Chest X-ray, PA view. Patient: 36 years old, sex F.
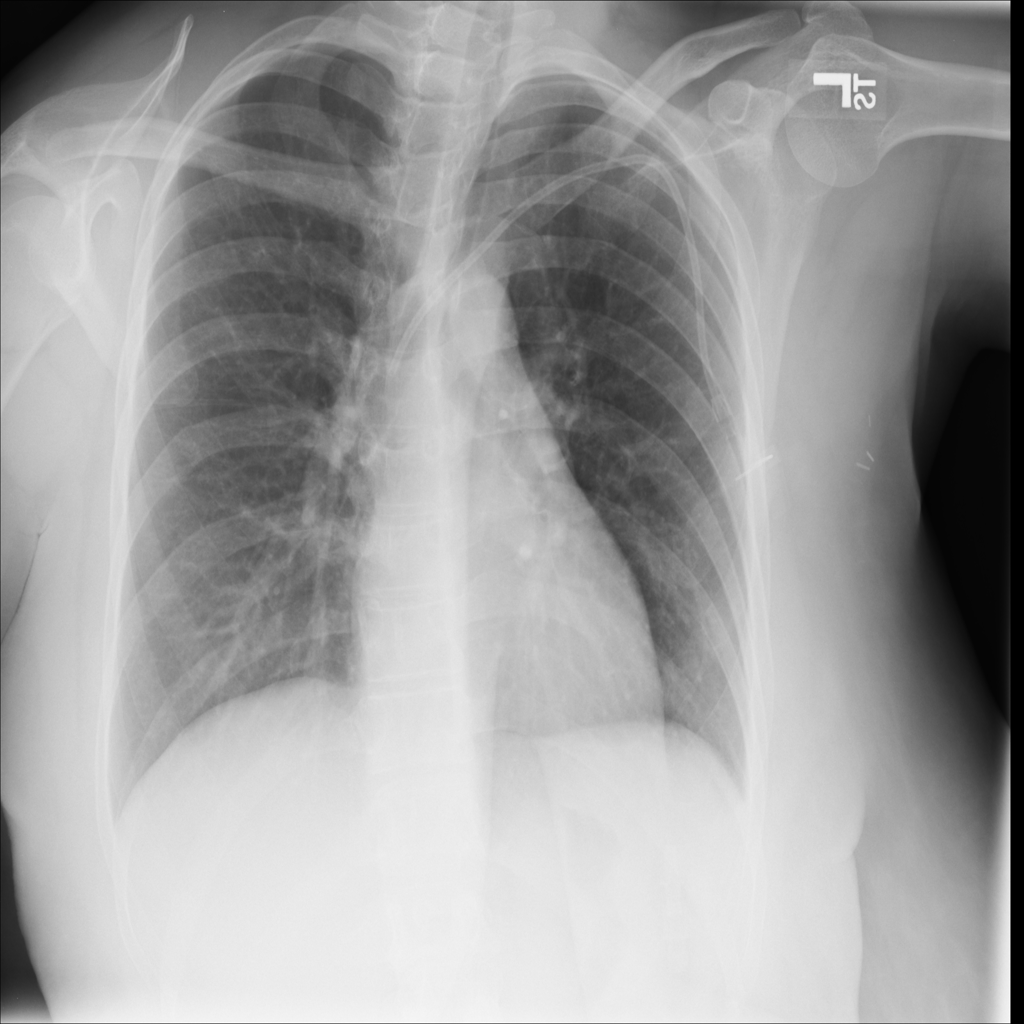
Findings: No Finding